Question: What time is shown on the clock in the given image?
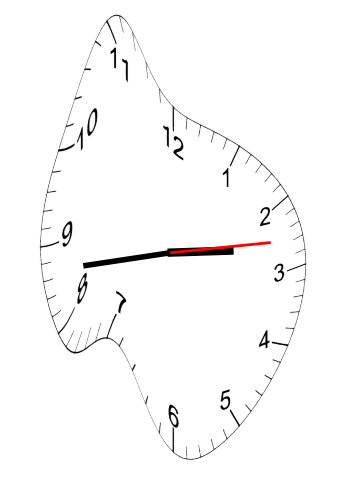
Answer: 02:43:13